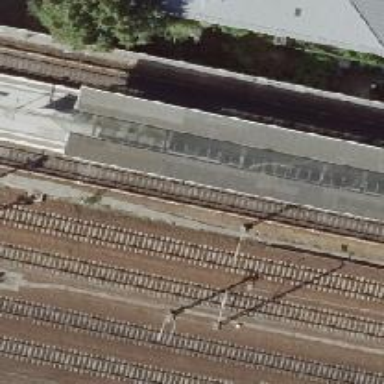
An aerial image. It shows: Solitary milestone along the railway.